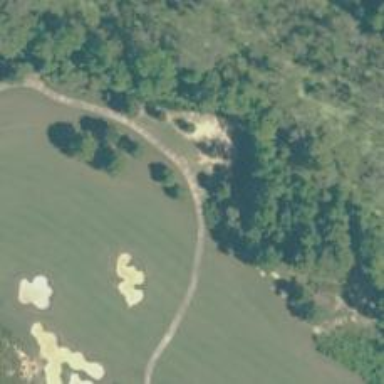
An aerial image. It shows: Path used for both walking and golf.